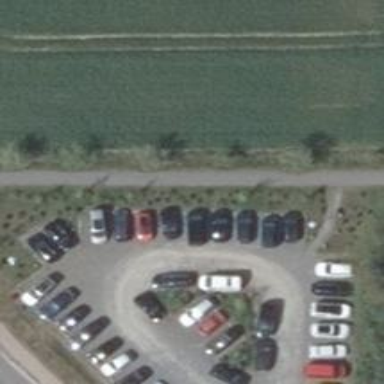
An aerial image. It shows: Road serving as parking aisle.